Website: macys
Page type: customer-info-address
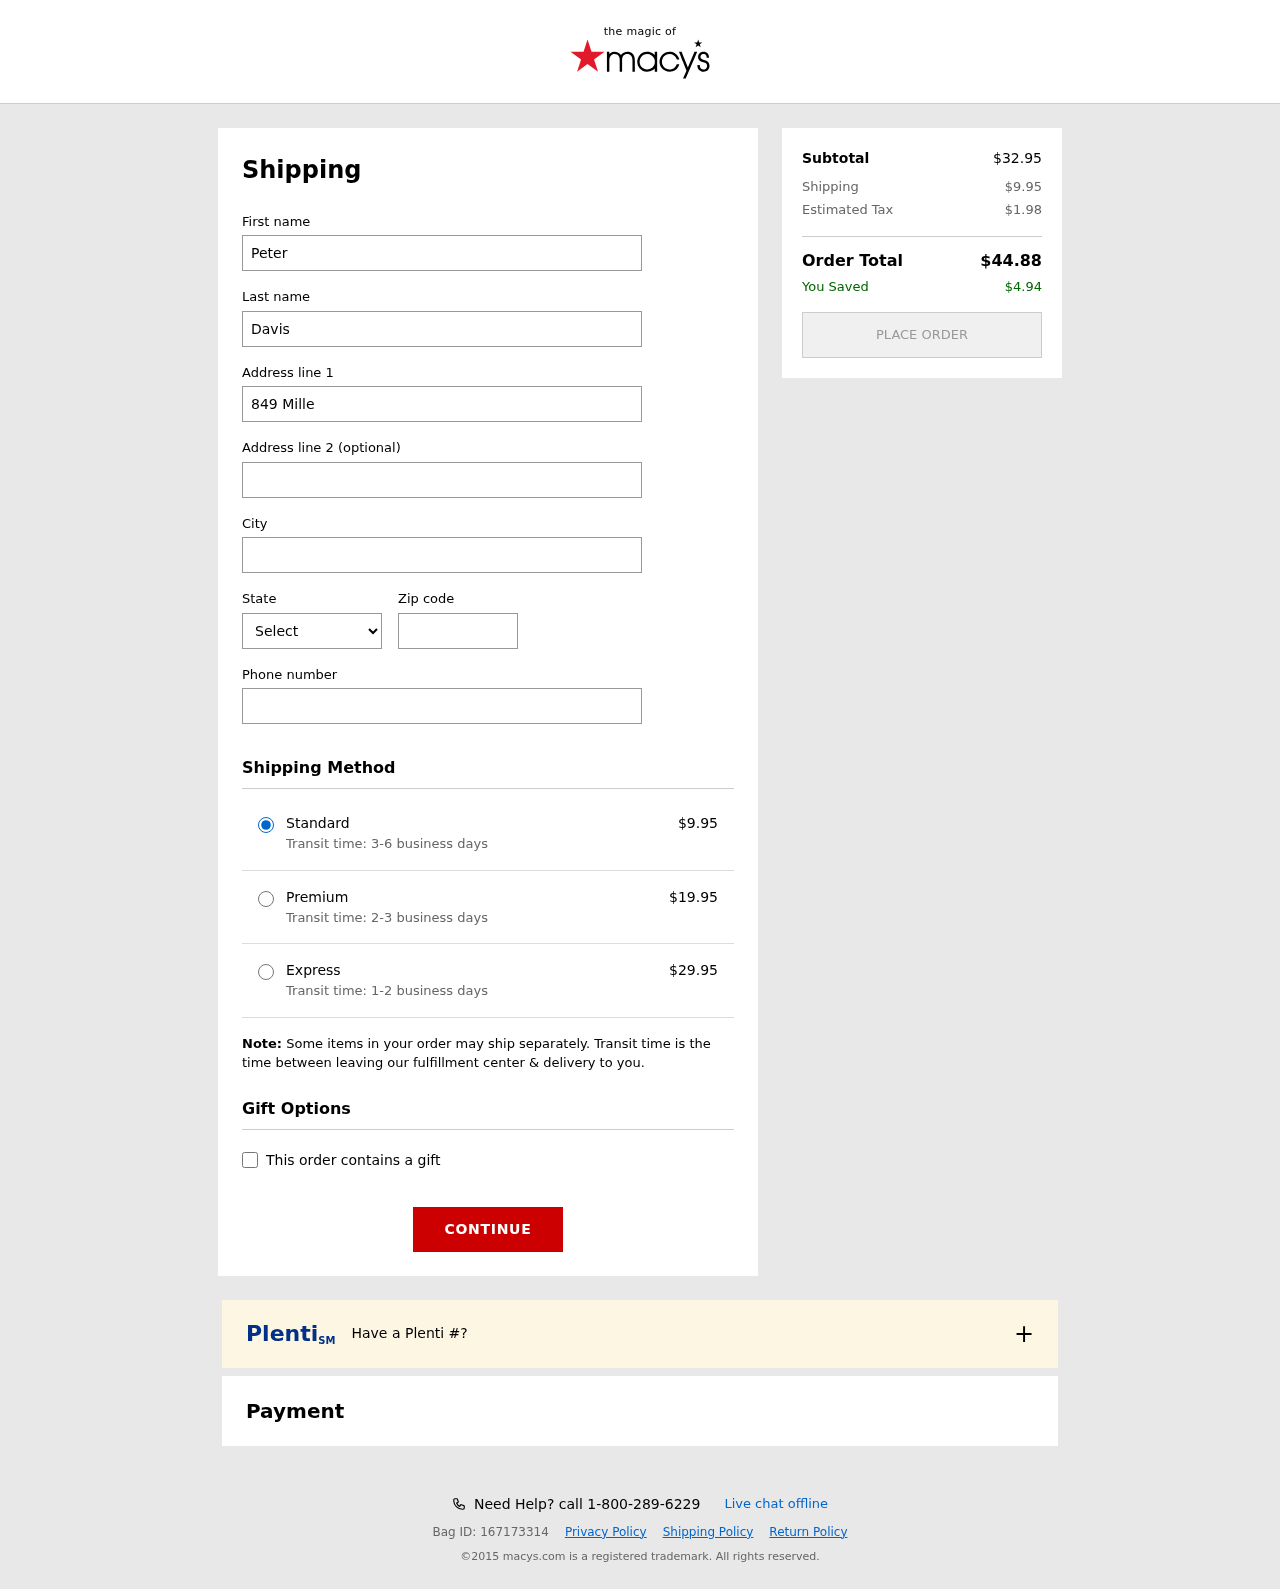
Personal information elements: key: PII_CITY
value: Rogersland
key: PII_FIRSTNAME
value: Peter
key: PII_LASTNAME
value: Davis
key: PII_PHONE
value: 8125178929
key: PII_POSTCODE
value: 85379
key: PII_STATE_ABBR
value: KY
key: PII_STREET
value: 849 Miller Radial Suite 015
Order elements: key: ORDER_SHIPPING_COST
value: $9.95
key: ORDER_SHIPPING_COST_PREMIUM
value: $19.95
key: ORDER_SHIPPING_COST_EXPRESS
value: $29.95
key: ORDER_SUBTOTAL
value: $32.95
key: ORDER_TAX
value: $1.98
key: ORDER_TOTAL
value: $44.88
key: ORDER_SAVINGS
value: $4.94